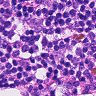
Metastatic tissue present: no